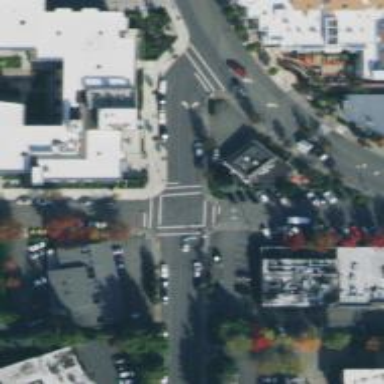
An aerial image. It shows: Uncontrolled and marked road crossing.